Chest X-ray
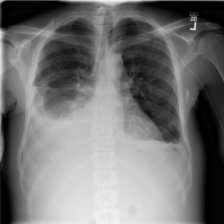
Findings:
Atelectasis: positive
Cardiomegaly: negative
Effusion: positive
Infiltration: negative
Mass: negative
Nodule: negative
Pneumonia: negative
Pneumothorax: negative
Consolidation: negative
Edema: negative
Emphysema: negative
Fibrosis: negative
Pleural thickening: negative
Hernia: negative